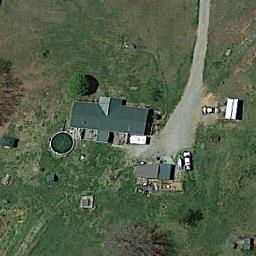
Label: residential